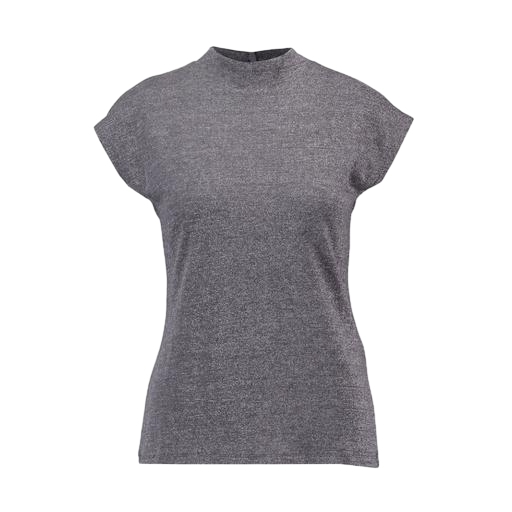
cap-sleeve t-shirt, cap-sleeved tee, gray cap-sleeve t-shirt, white background